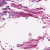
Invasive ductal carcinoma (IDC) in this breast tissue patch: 0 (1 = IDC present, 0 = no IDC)